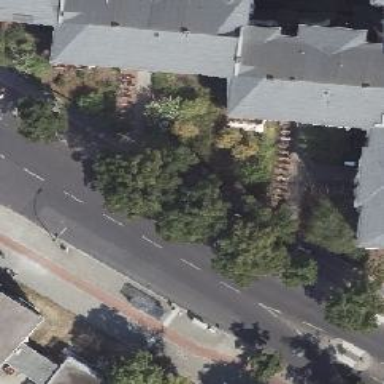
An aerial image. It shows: Deciduous tree with broadleaved leaves.